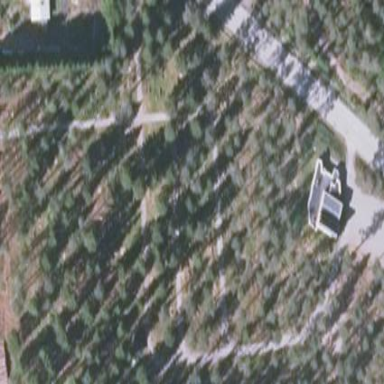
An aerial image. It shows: Cemetery.